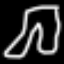
Label: pants